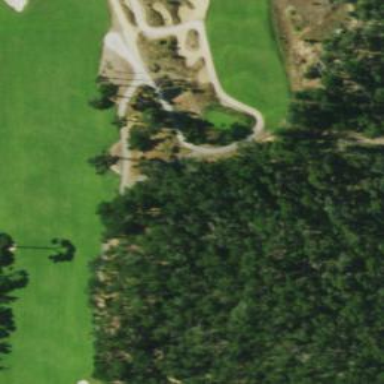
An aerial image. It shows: Footway that serves as golf path.